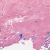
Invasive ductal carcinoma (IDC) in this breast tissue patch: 0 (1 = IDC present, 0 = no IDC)